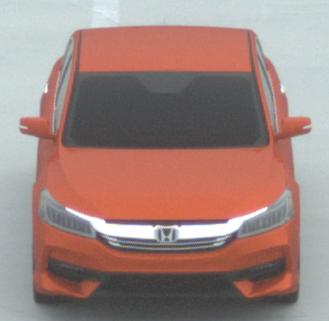
Make: Honda
Model: Accord Hybrid
Detailed model: 9. Generation
Model produced from: 2015
Model produced until: 2019
Doors: 4
Color: orange
Road condition: dry road
Daytime: morning or afternoon
Contrast: low contrast